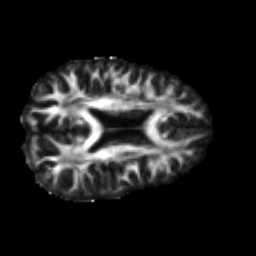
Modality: FA
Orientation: axial
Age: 23
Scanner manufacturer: philips
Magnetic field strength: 3 T
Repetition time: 7.742 s
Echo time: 0.1219 s